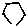
Label: hexagon